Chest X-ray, PA view. Patient: 45 years old, sex M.
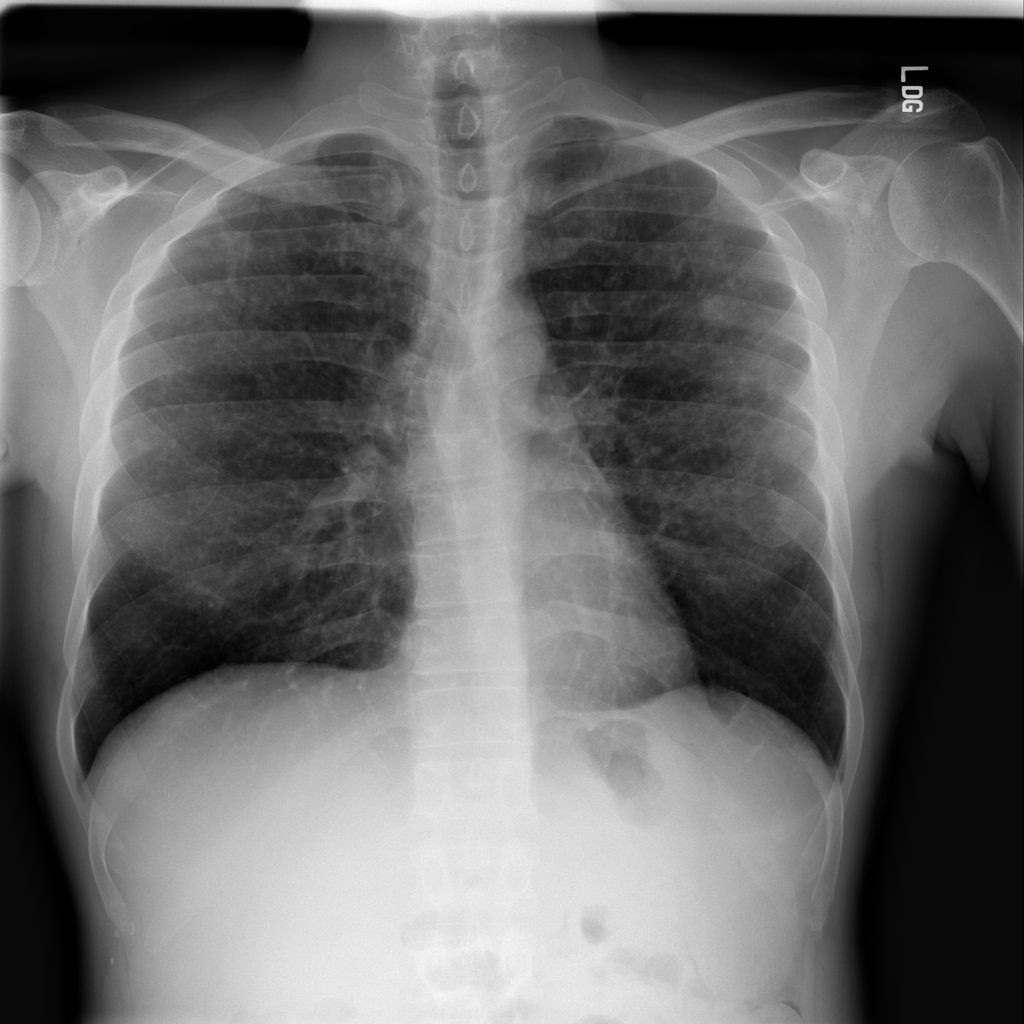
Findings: Infiltration, Nodule